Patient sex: M
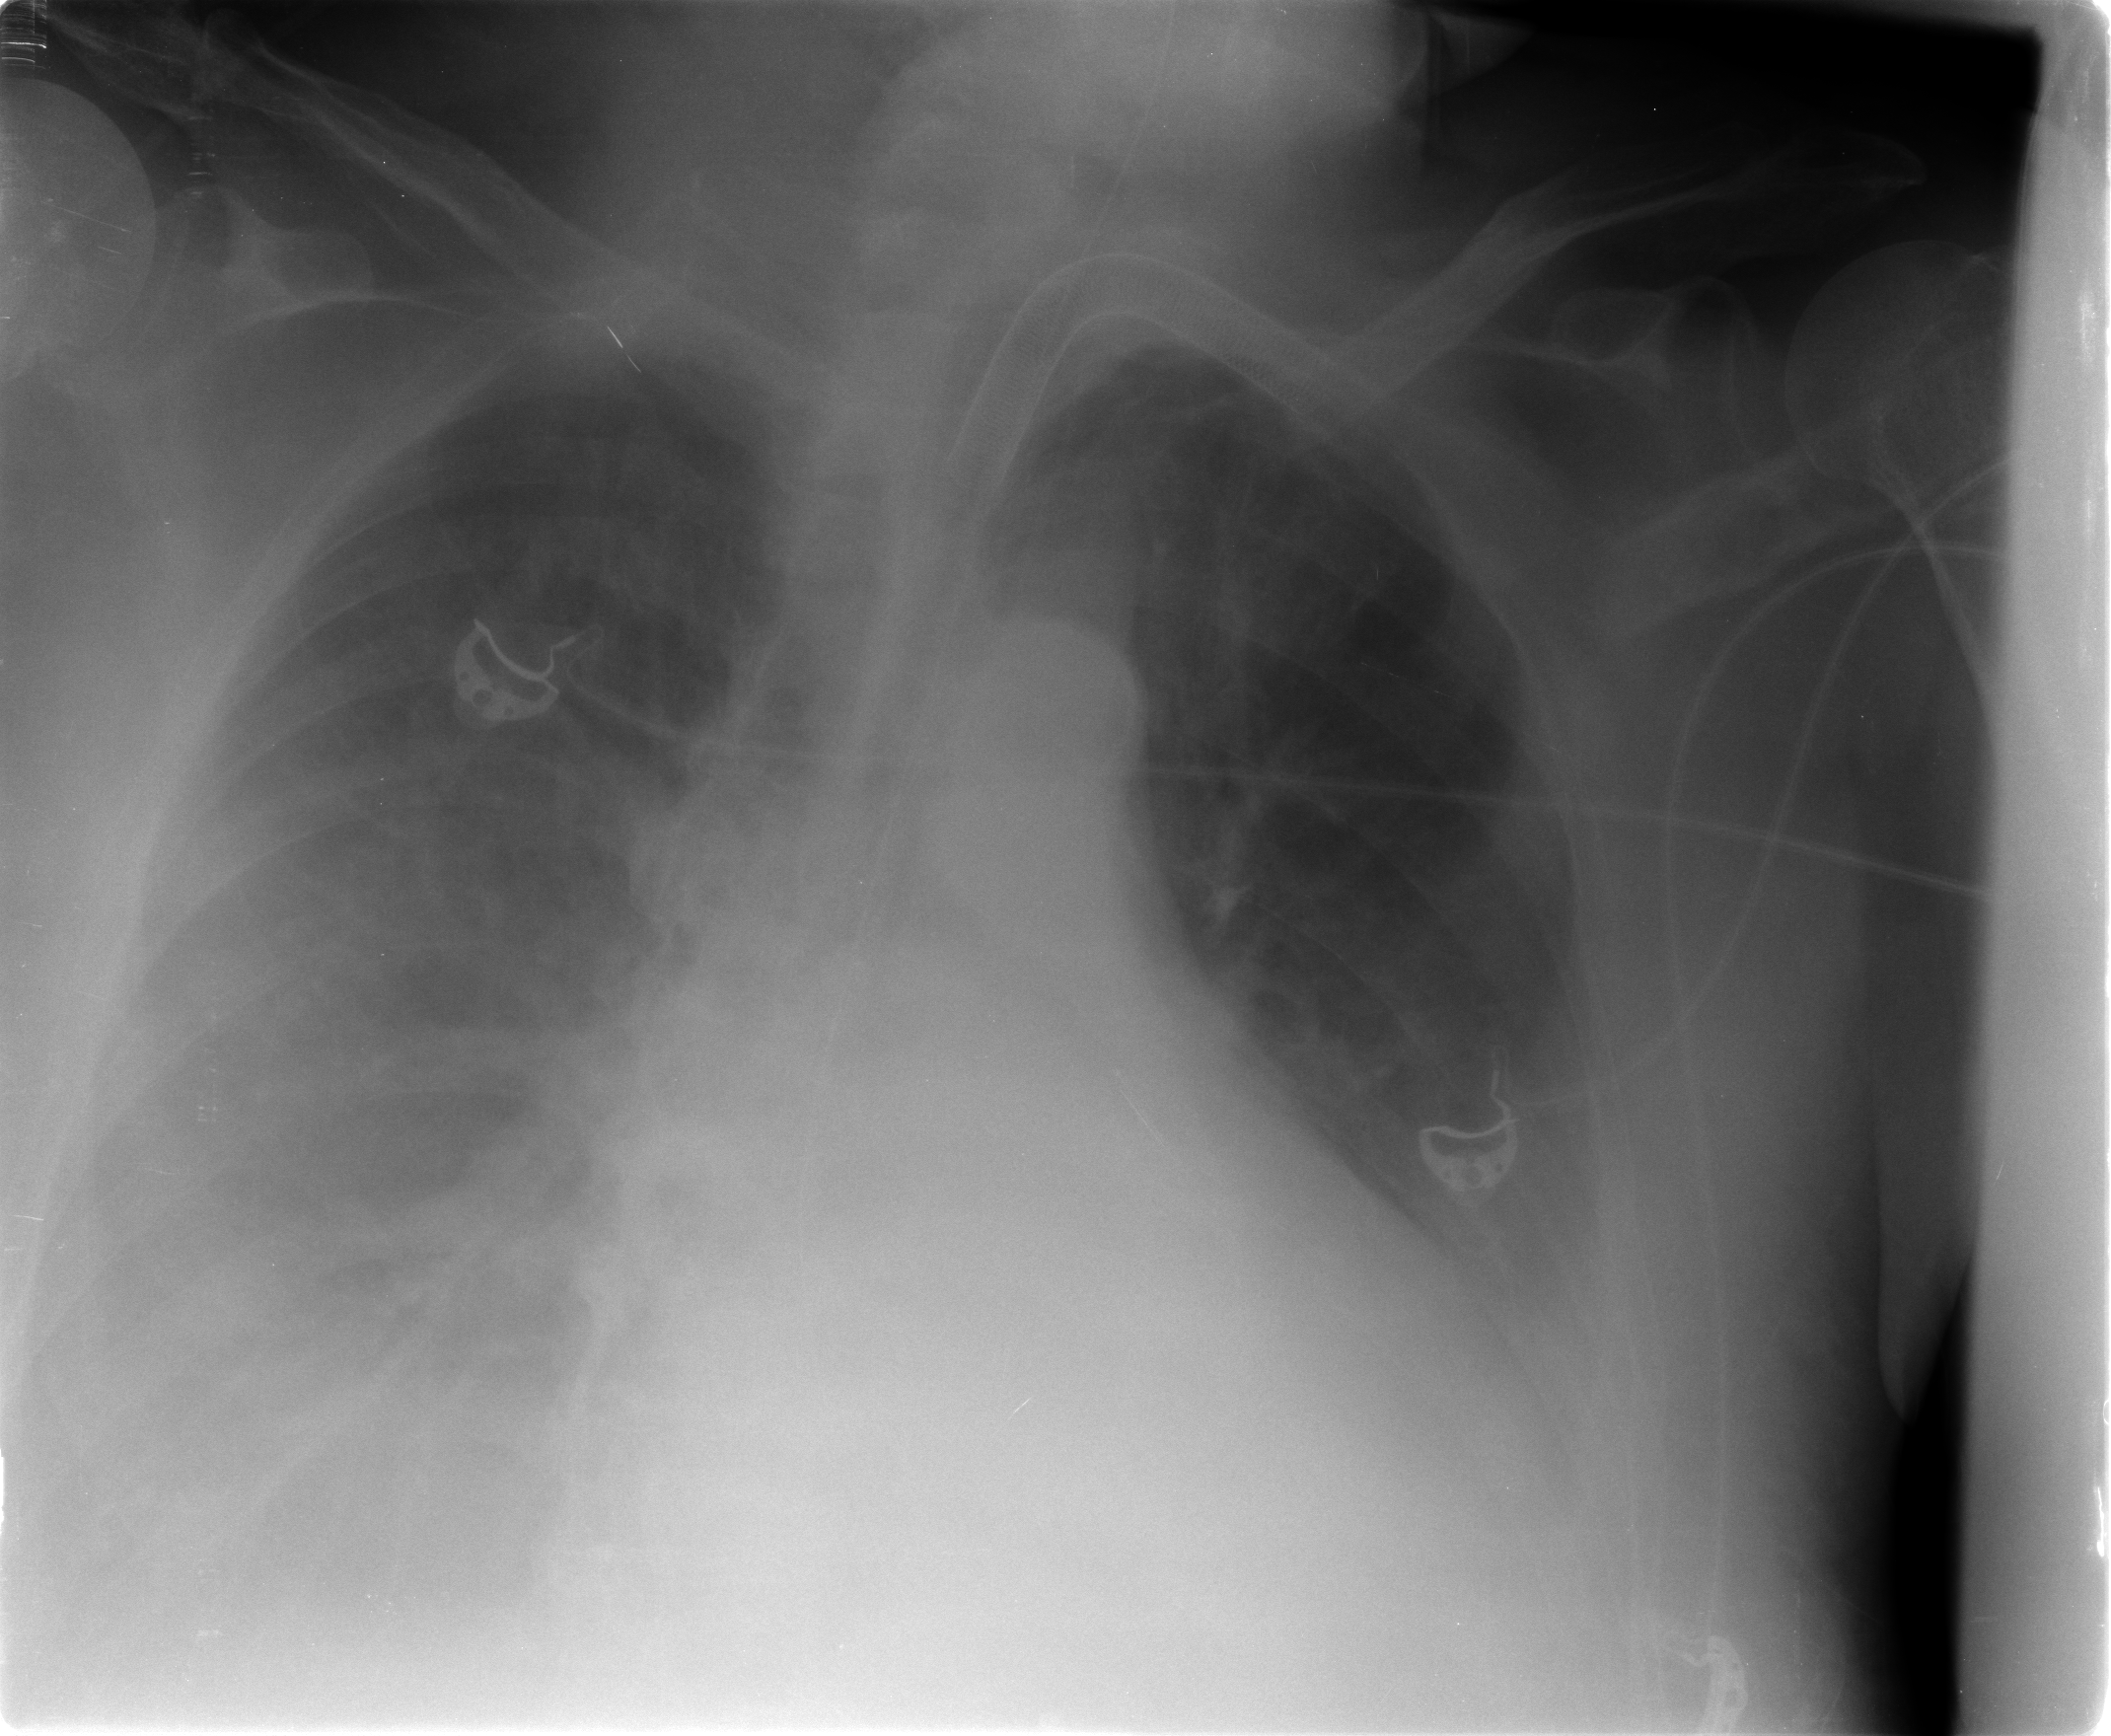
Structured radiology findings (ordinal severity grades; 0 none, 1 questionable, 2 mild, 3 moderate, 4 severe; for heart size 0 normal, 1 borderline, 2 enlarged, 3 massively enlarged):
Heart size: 2
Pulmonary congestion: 3
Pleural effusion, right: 3
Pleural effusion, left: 2
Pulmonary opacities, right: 2
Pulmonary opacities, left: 2
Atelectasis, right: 3
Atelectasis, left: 2